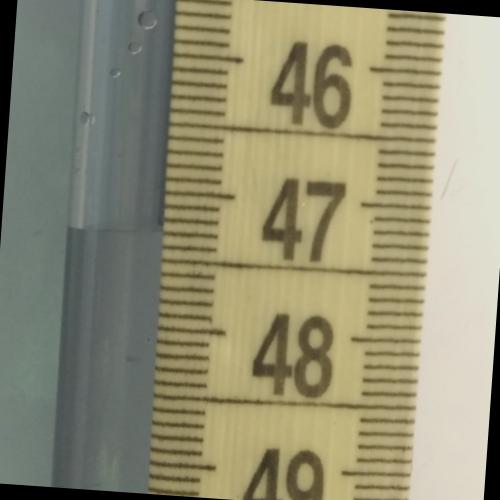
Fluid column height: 47.3 cm